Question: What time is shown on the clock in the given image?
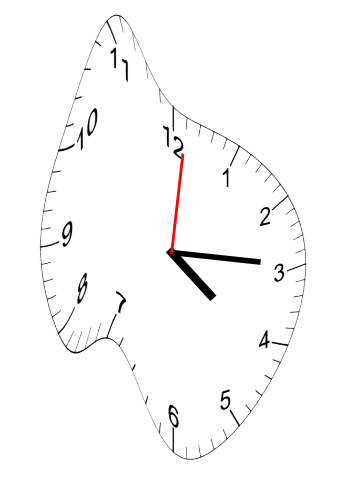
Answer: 04:15:01